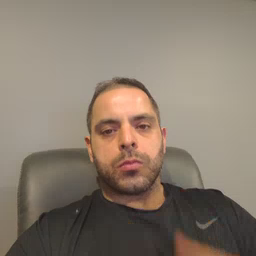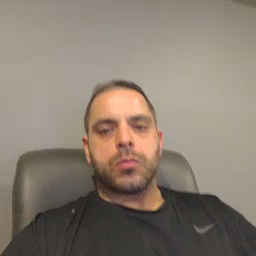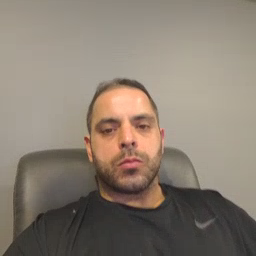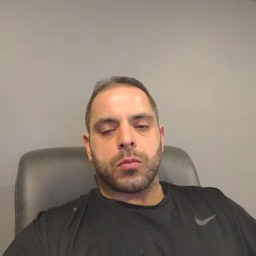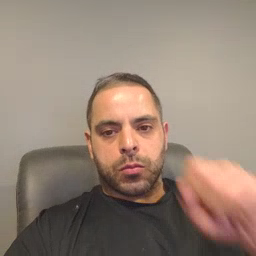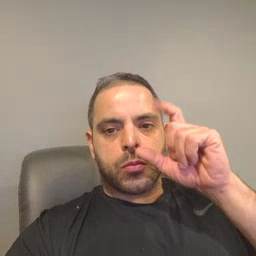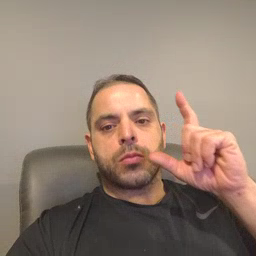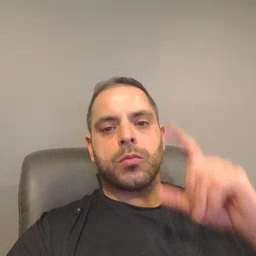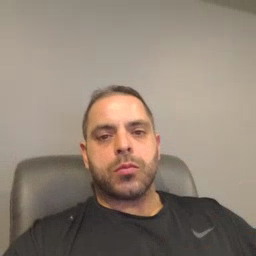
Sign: awake